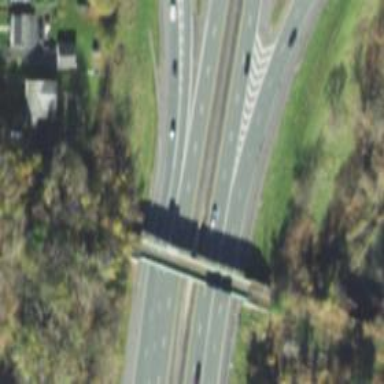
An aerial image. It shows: Bridge supported by abutments.